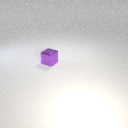
small purple metal cube